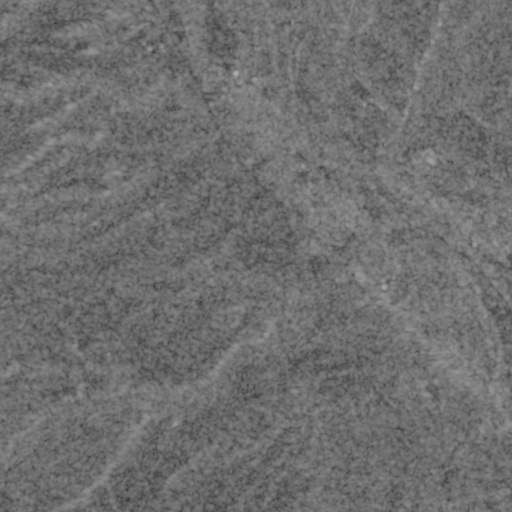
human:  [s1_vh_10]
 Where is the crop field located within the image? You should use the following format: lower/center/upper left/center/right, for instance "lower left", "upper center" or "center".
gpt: The crop field is located in the upper center of the image.
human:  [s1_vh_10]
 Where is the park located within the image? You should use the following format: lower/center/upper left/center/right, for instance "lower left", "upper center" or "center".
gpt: The park is located in the upper right of the image.
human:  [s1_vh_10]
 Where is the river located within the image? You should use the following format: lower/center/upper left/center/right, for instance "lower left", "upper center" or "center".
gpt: The river is located in the lower right of the image.
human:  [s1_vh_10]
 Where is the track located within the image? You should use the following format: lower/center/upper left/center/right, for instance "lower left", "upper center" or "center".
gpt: There is no track in the image.

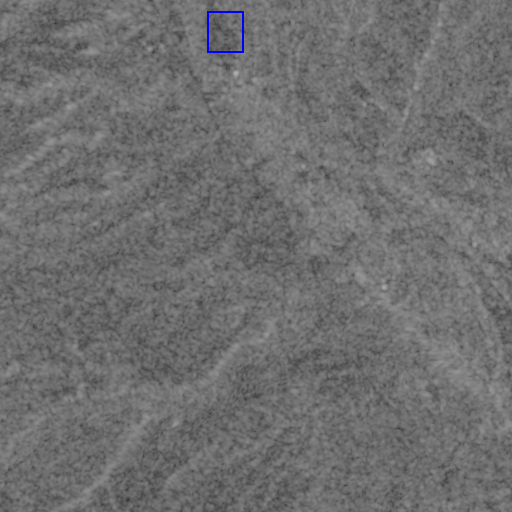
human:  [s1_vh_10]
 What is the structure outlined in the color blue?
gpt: The structure outlined in blue is a crop field.
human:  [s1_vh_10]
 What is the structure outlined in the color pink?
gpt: There is no pink outline.